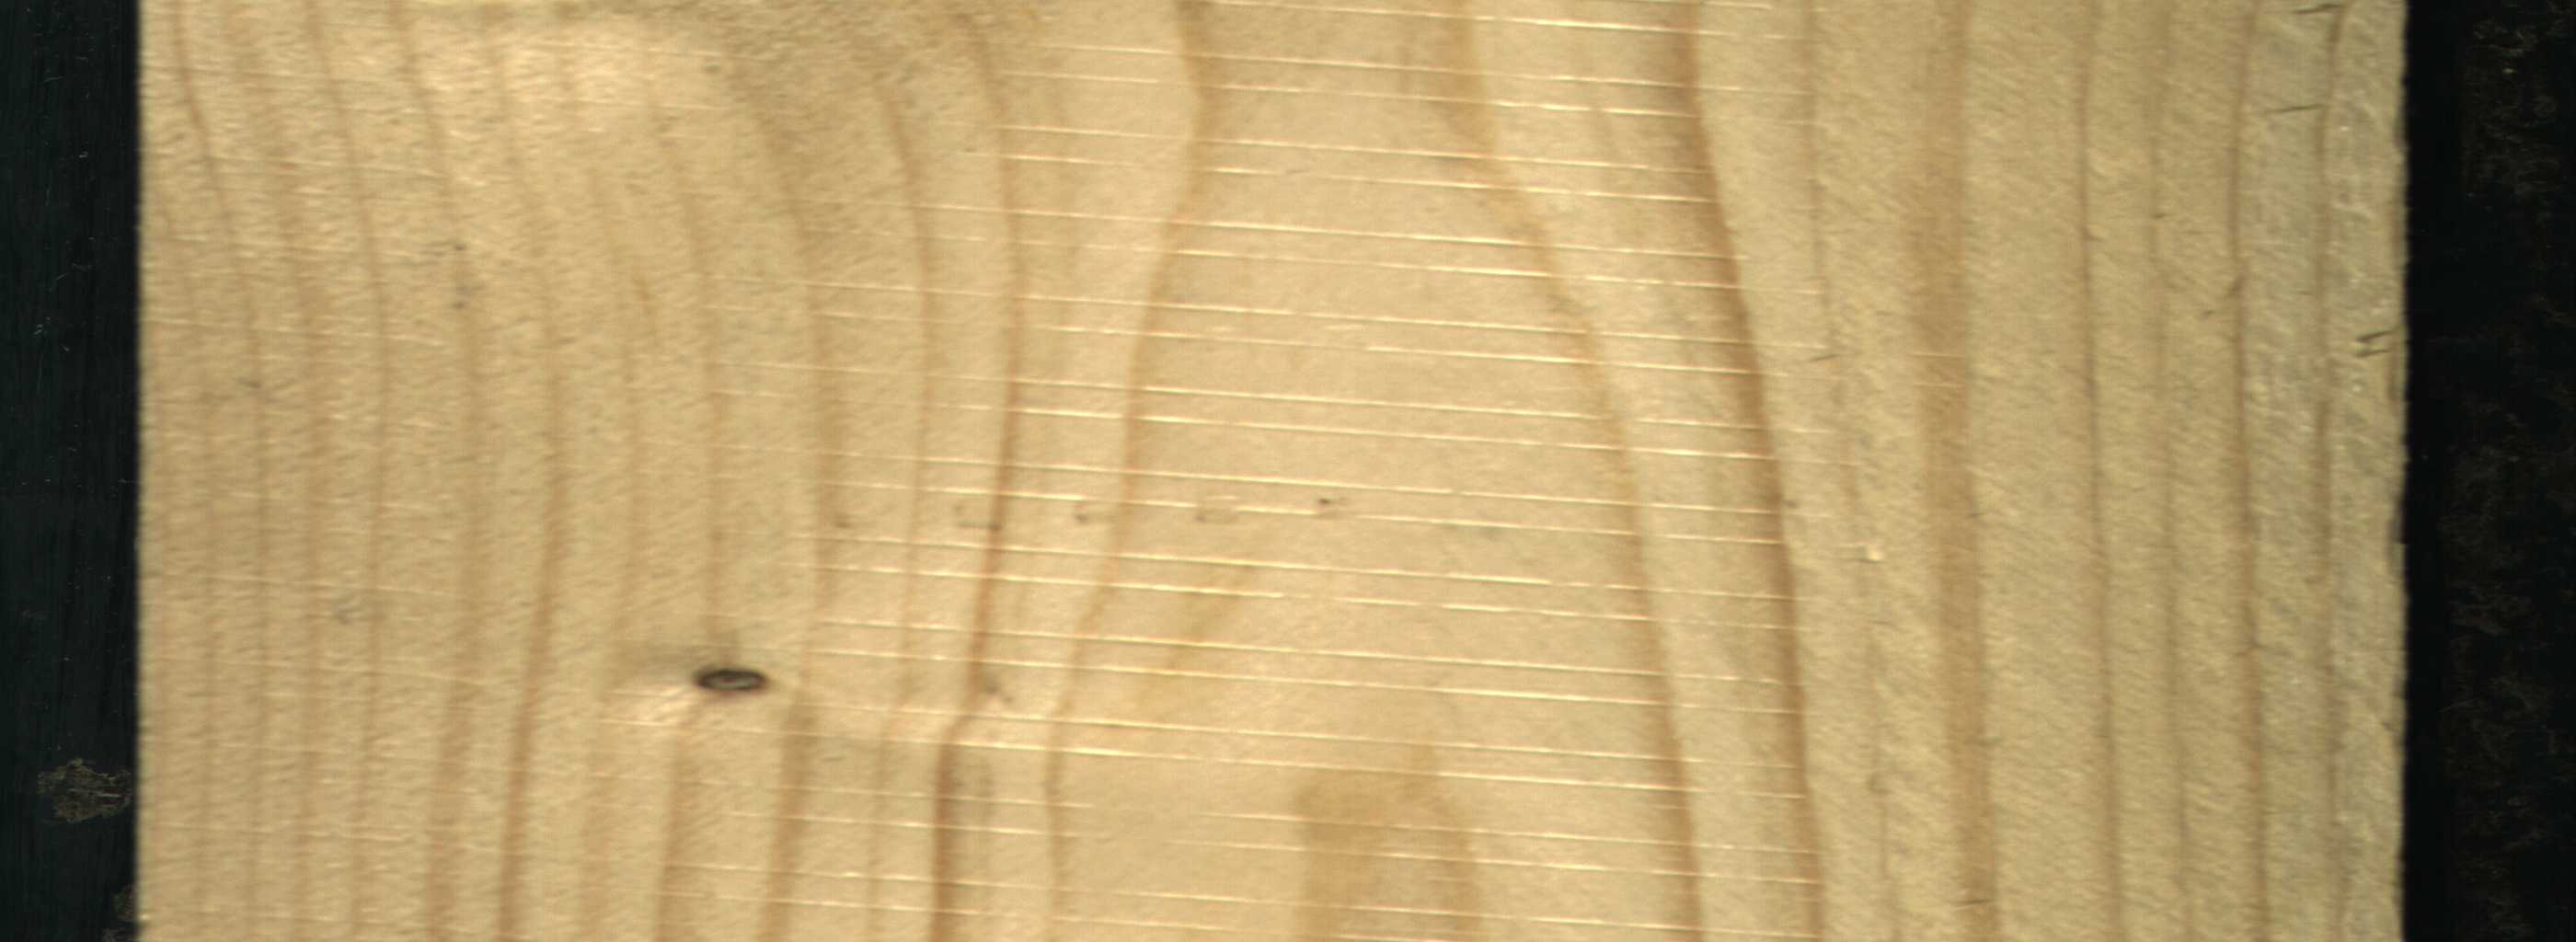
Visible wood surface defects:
Dead_Knot